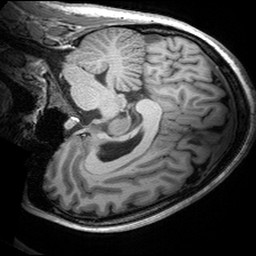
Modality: T1w
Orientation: sagittal
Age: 24
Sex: female
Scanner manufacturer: siemens
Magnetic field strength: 3 T
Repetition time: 2.53 s
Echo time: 0.00299 s